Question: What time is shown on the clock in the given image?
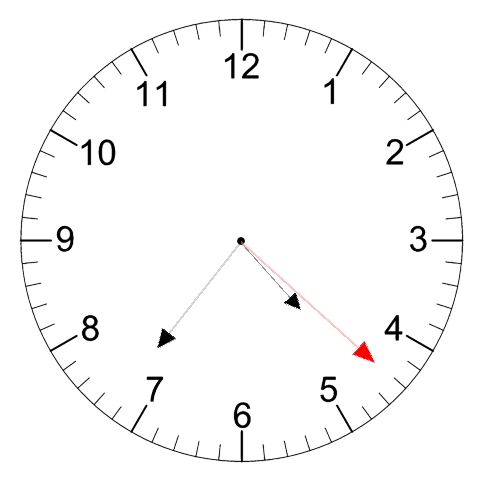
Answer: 04:36:22